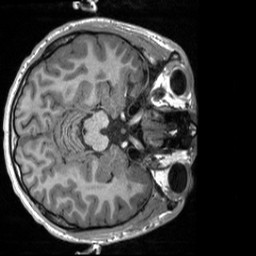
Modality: T1w
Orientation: axial
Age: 21
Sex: male
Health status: healthy
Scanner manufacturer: siemens
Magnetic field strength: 3 T
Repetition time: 2 s
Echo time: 0.00232 s